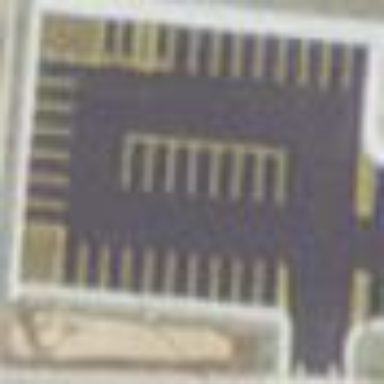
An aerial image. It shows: Parking area with surface.